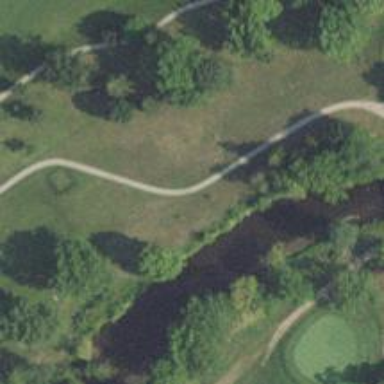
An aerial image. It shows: Service road designated as golf cart path.